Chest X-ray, PA view. Patient: 22 years old, sex F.
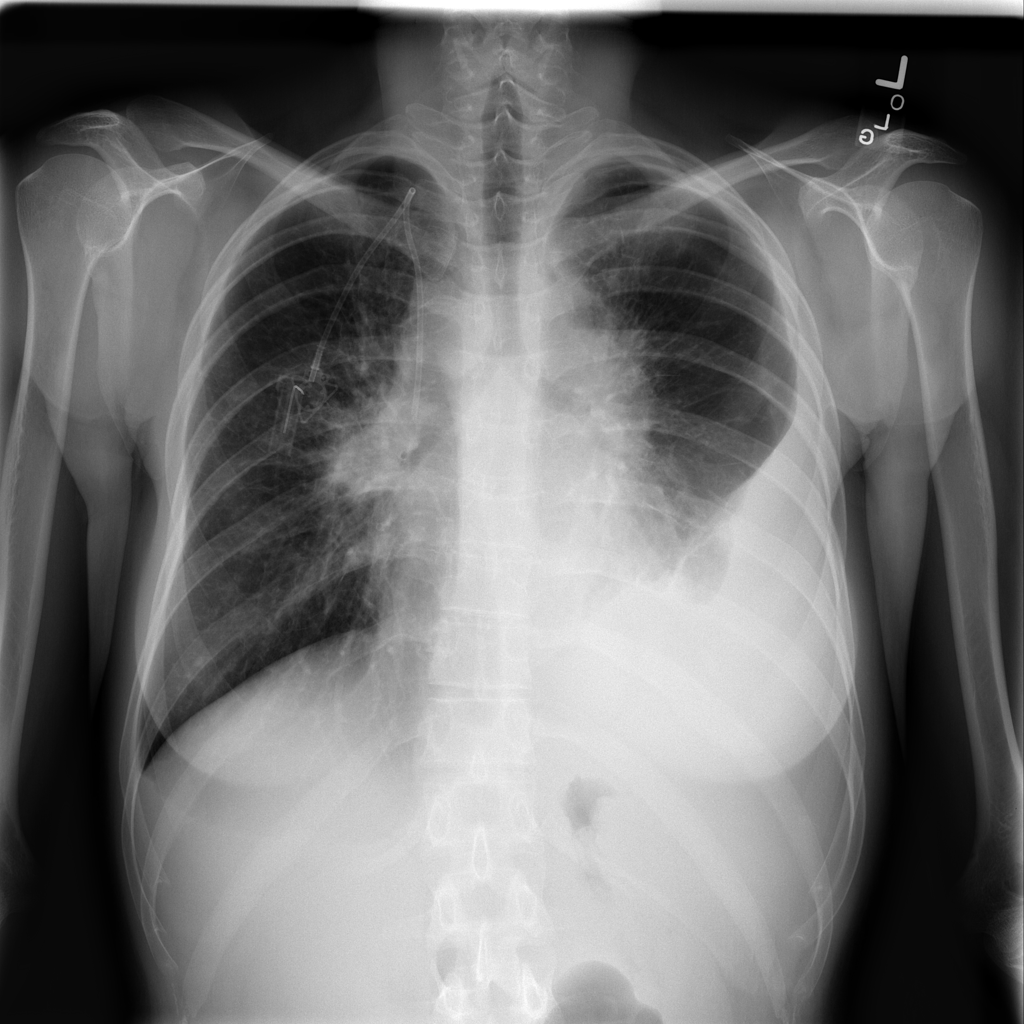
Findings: Effusion